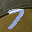
Label: 7